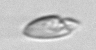
Label: Katodinium_or_Torodinium